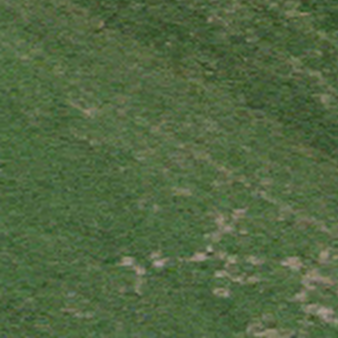
Label: other